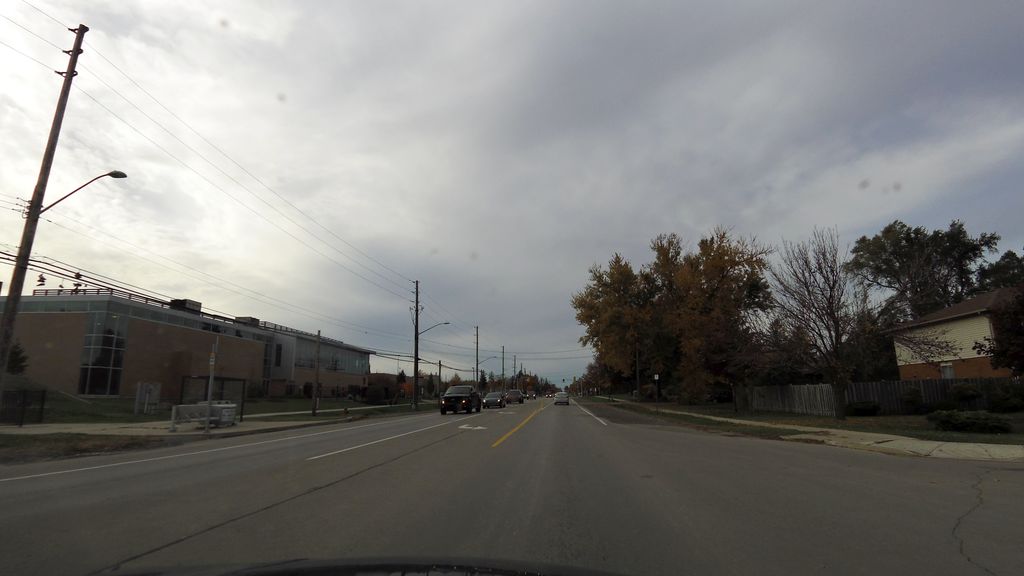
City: hamilton